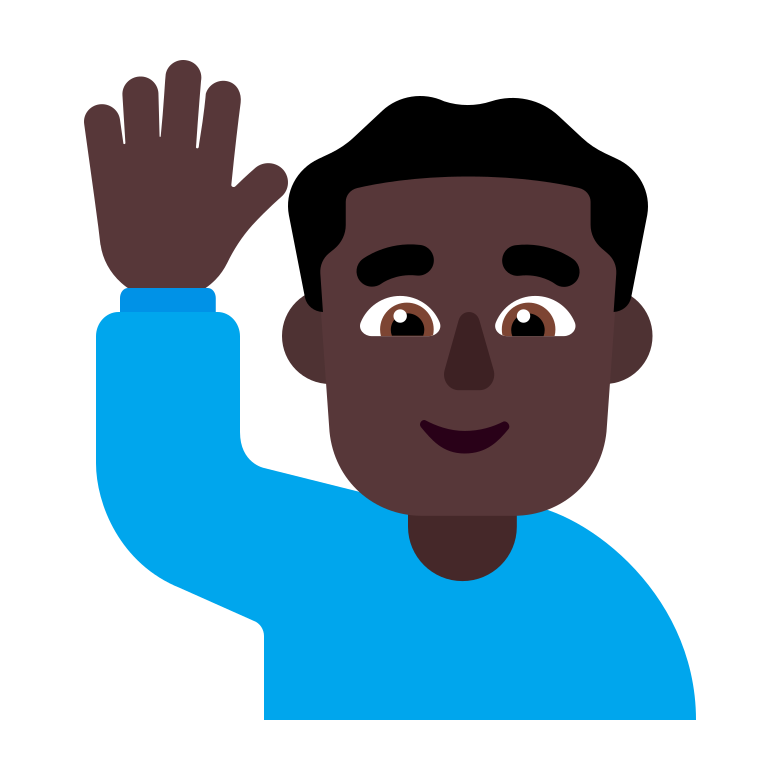
man raising hand flat dark